Platform: macOS
Application: Arc Browser
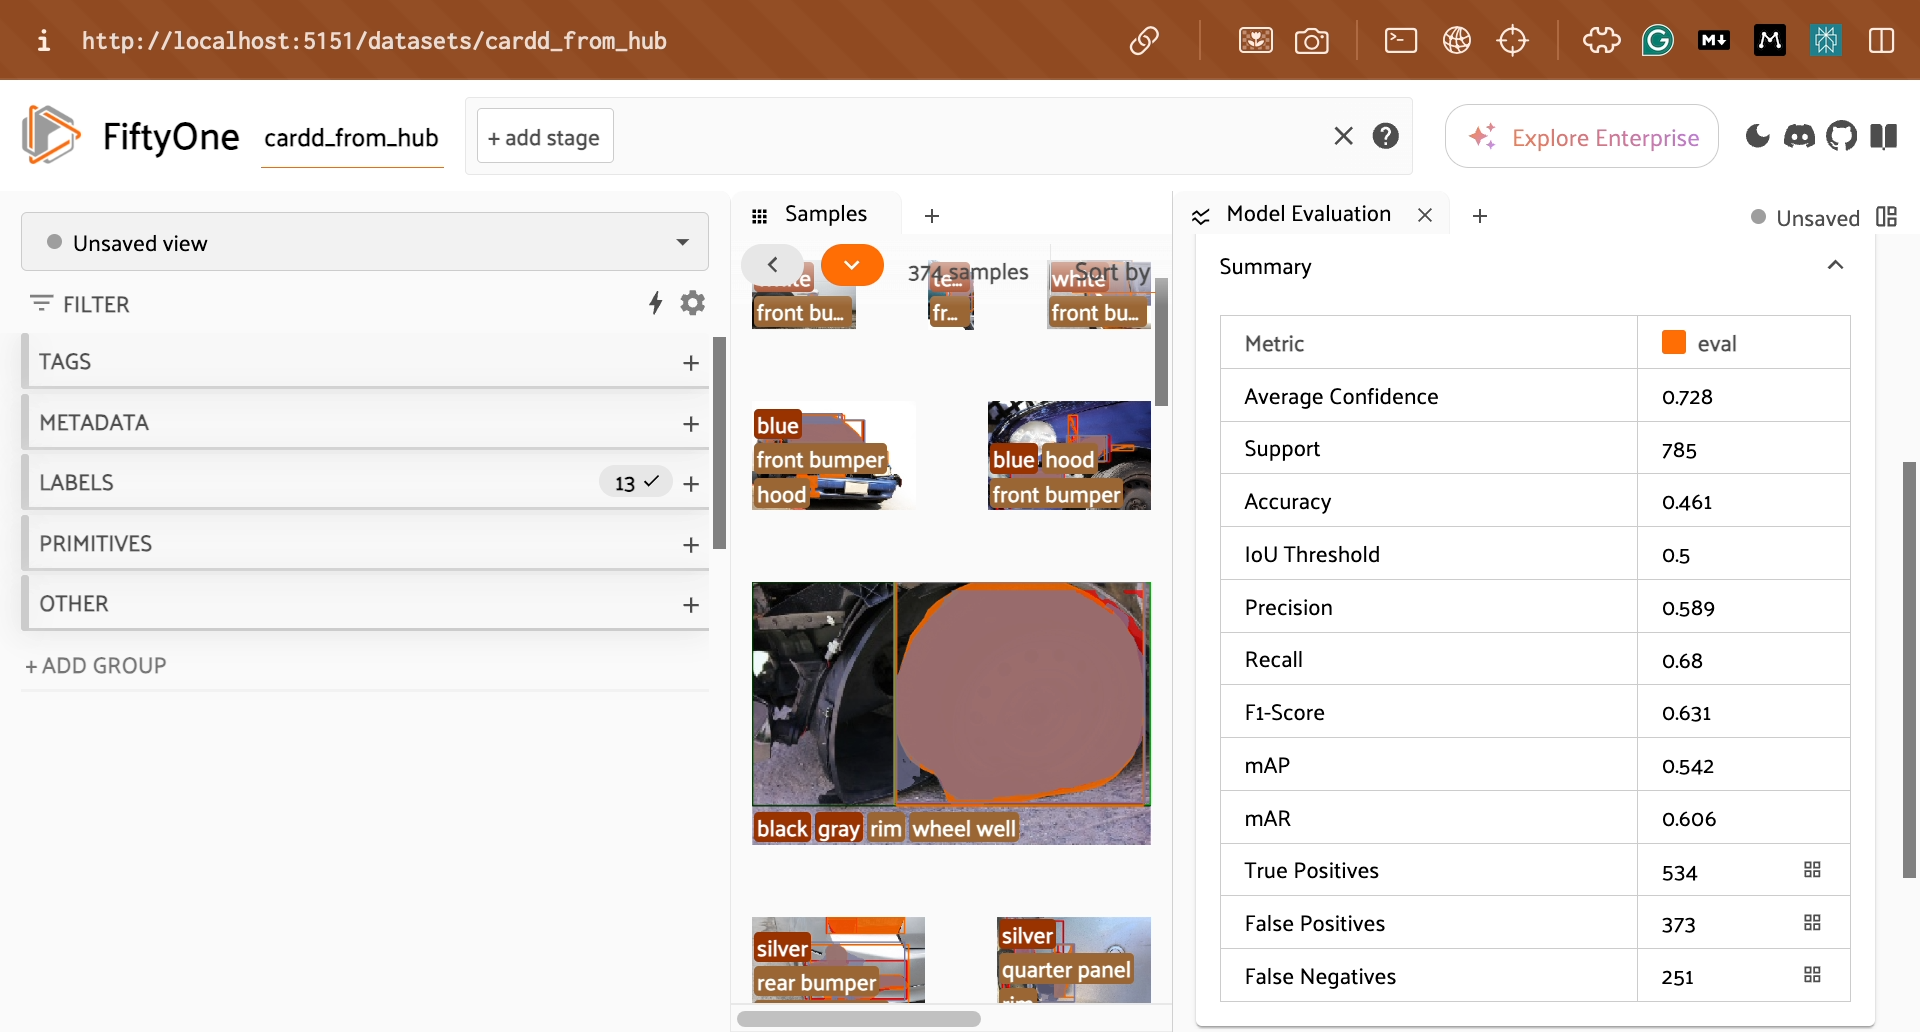
task_description: Load False Positives labels in the Samples panel
action_type: click
element_info: Icon
steps_since_start: 1